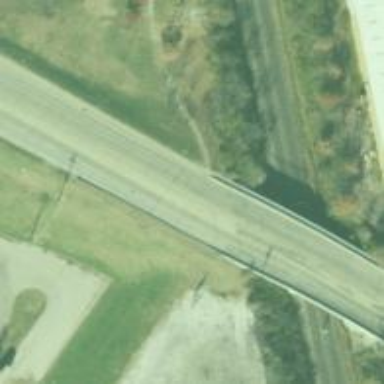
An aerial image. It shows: Primary highway with bridge.